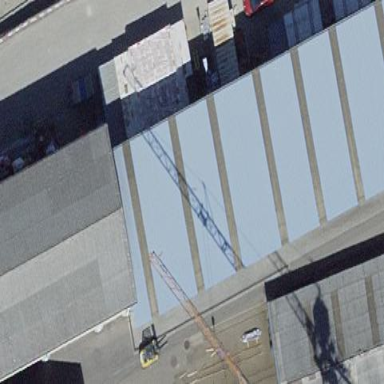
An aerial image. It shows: Commercial building.